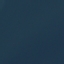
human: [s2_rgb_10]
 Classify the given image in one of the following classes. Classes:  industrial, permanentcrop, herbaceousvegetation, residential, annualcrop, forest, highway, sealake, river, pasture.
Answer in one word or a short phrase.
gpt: SeaLake